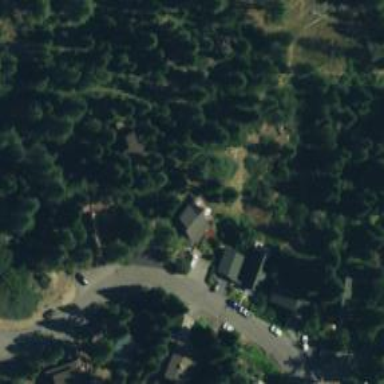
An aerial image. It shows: Woodland with evergreen needle-leaved trees.